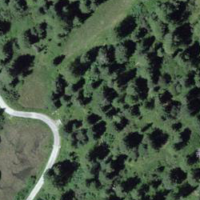
EUNIS habitat code: 43
Species observed at this site:
Parnassia palustris
Dactylorhiza majalis